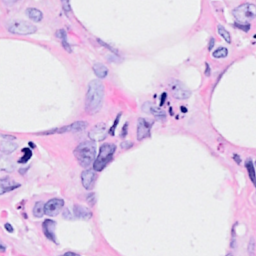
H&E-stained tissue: Breast